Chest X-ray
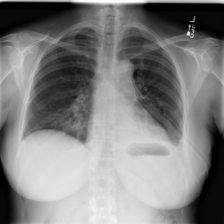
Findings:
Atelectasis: positive
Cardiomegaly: negative
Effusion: negative
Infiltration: negative
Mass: negative
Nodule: negative
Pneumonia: negative
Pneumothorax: negative
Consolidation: negative
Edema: negative
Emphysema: negative
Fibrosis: negative
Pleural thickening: negative
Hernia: negative